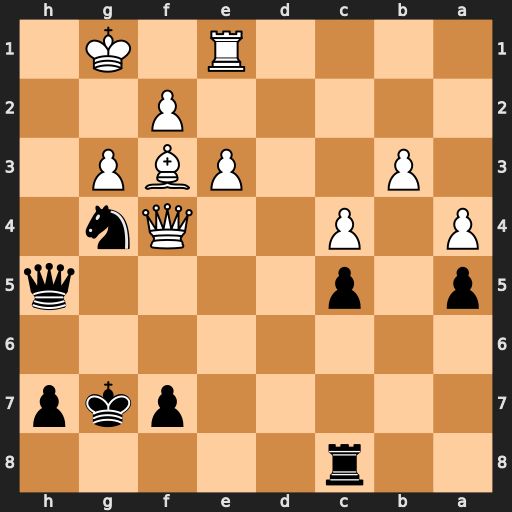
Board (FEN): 2r5/5pkp/8/p1p4q/P1P2Qn1/1P2PBP1/5P2/4R1K1
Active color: b
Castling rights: -
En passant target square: -
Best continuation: Qh2+ Kf1 Qxf2#